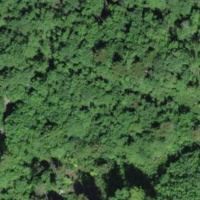
EUNIS habitat code: 41
Species observed at this site:
Fragaria vesca
Luzula sylvatica